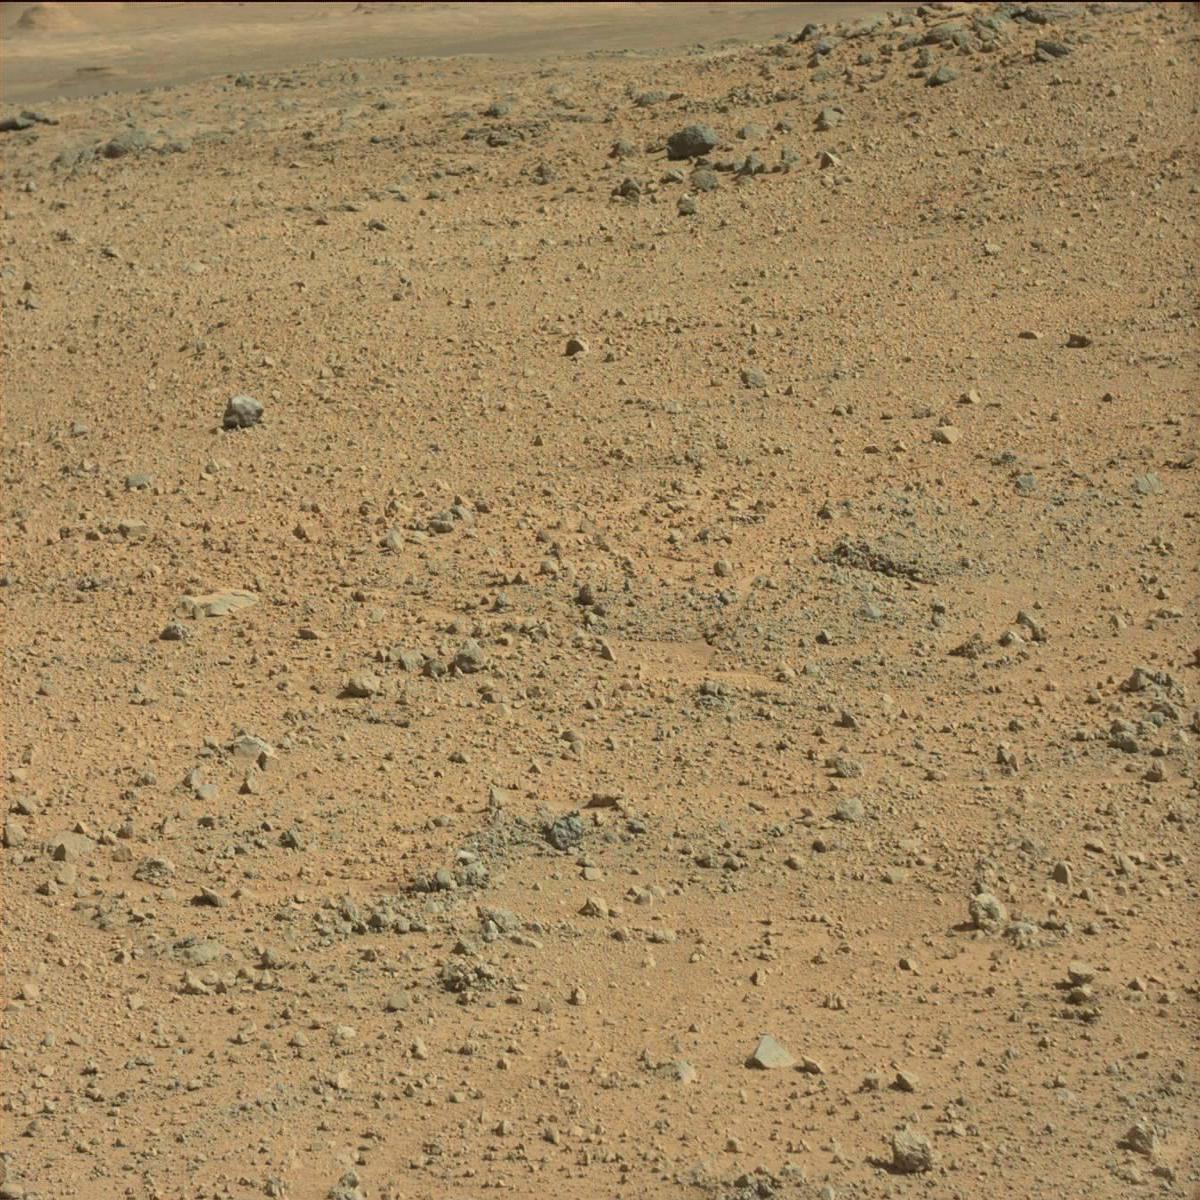
Terrain classes present: Bedrock, Ridge, Rock, Sand / Soil